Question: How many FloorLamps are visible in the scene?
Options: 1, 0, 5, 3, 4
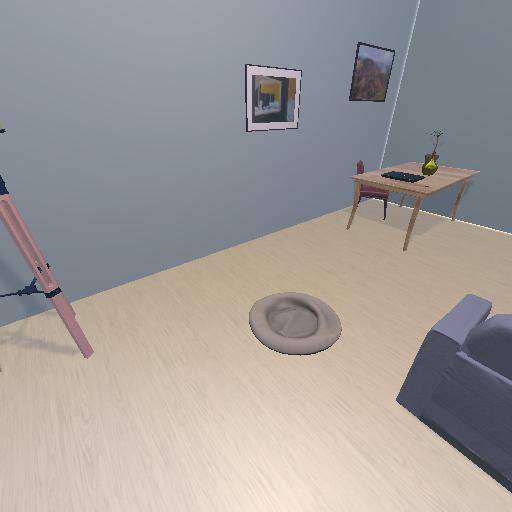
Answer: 1